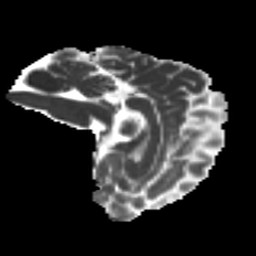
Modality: MD
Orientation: sagittal
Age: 43
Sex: male
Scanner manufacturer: ge
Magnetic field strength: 3 T
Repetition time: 7.8 s
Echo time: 0.0611 s